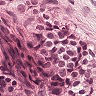
Metastatic tissue present: yes